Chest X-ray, AP view. Patient: 54 years old, sex M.
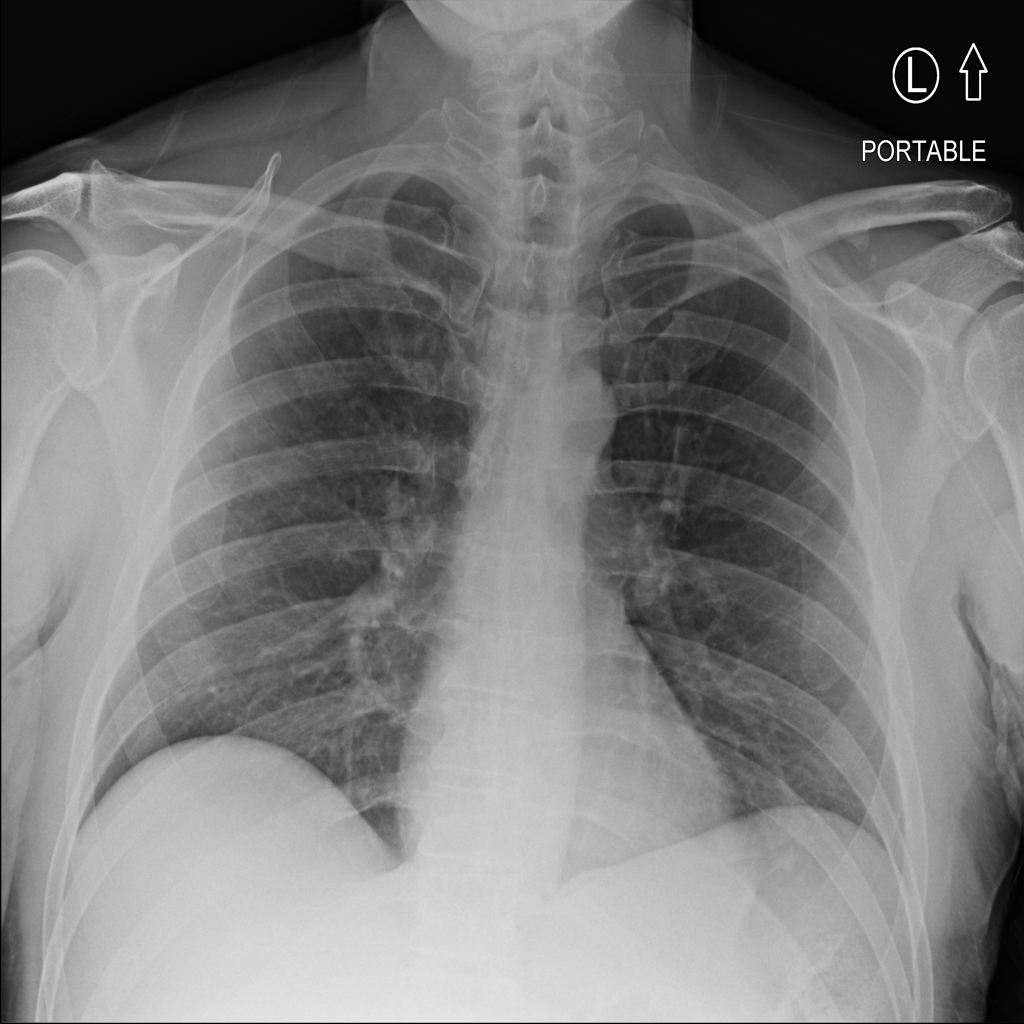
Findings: No Finding